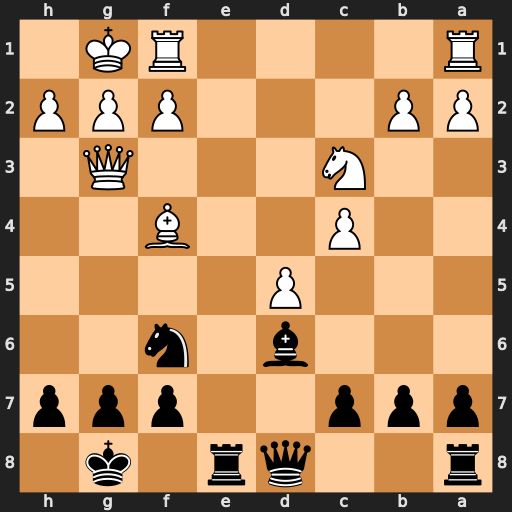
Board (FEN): r2qr1k1/ppp2ppp/3b1n2/3P4/2P2B2/2N3Q1/PP3PPP/R4RK1
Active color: b
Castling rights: -
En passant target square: -
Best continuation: Nh5 Bxd6 Nxg3